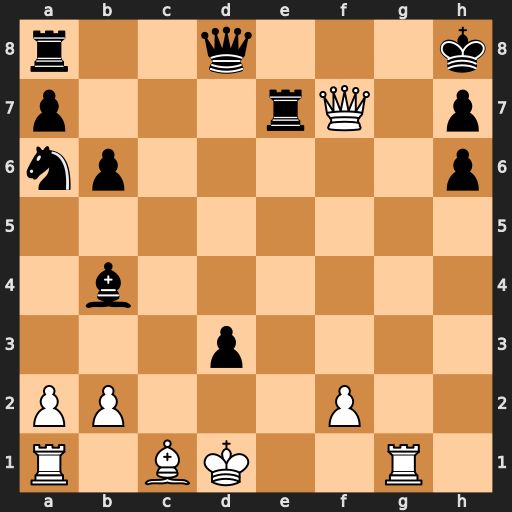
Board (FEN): r2q3k/p3rQ1p/np5p/8/1b6/3p4/PP3P2/R1BK2R1
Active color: w
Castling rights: -
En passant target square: -
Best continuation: Qf6+ Rg7 Qxg7#